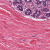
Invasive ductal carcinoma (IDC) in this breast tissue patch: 0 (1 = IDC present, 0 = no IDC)